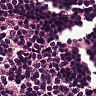
Metastatic tissue present: no